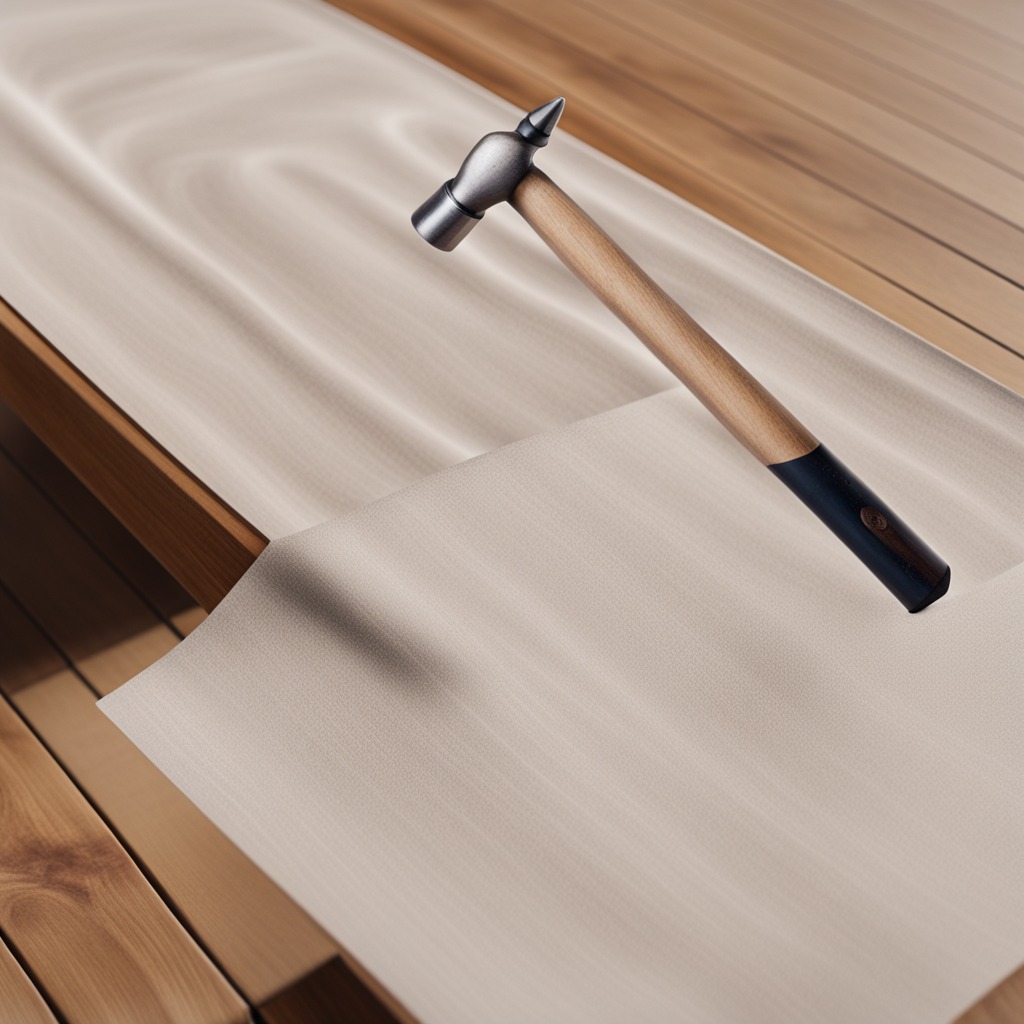
A hammer lies on a wooden table in an outdoor workshop during daytime bright natural light soft shadows worn but beneath the cloth.